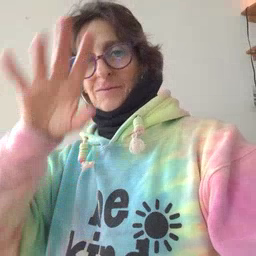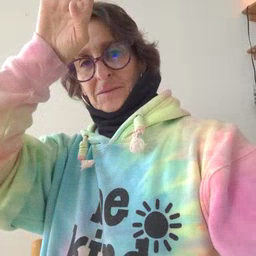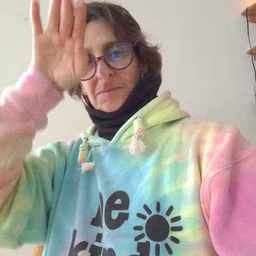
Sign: fireman